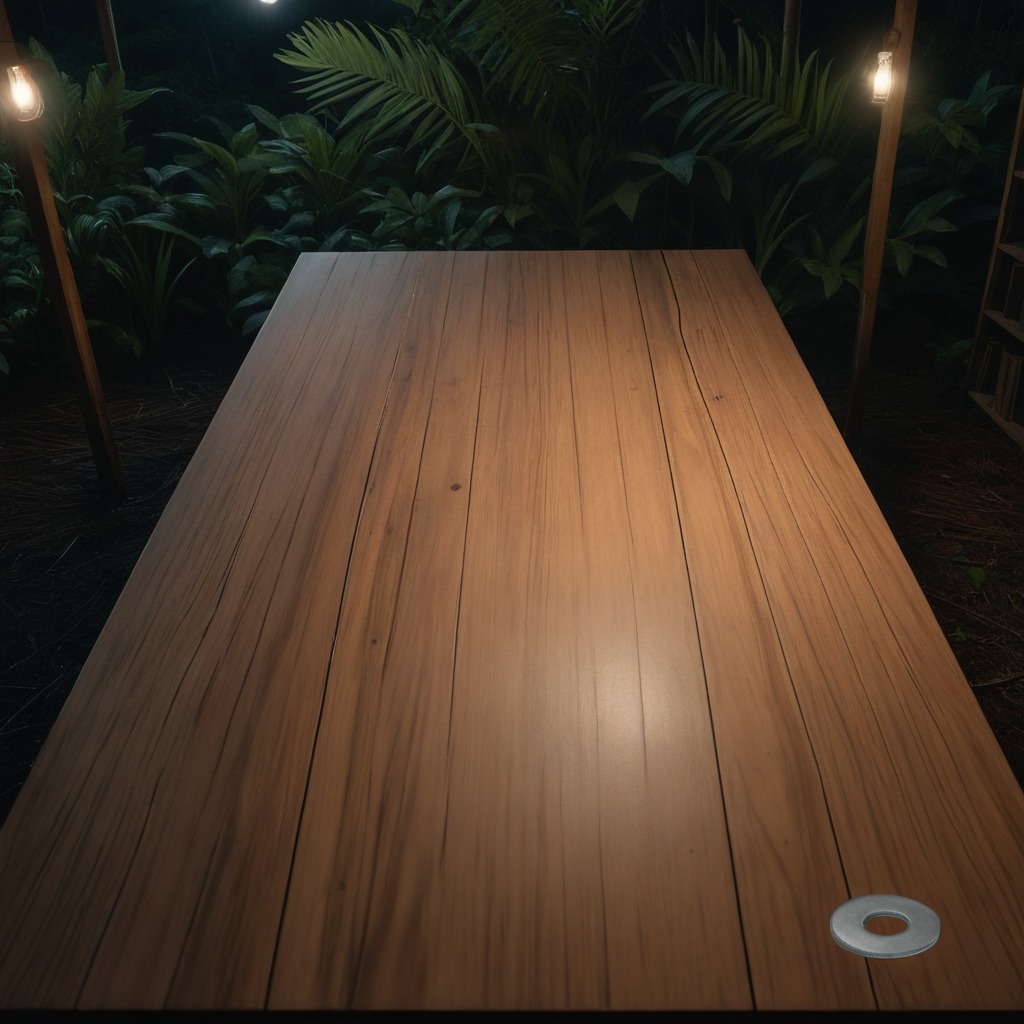
A flat metal washer lies on a wooden table inside a jungle field workshop tent at night.